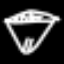
Label: pants